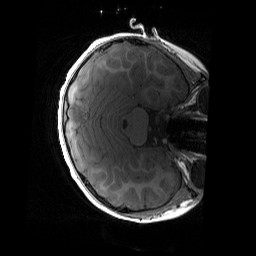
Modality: T1w
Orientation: axial
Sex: female
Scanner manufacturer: siemens
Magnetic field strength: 3 T
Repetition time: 1.9 s
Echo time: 0.00243 s